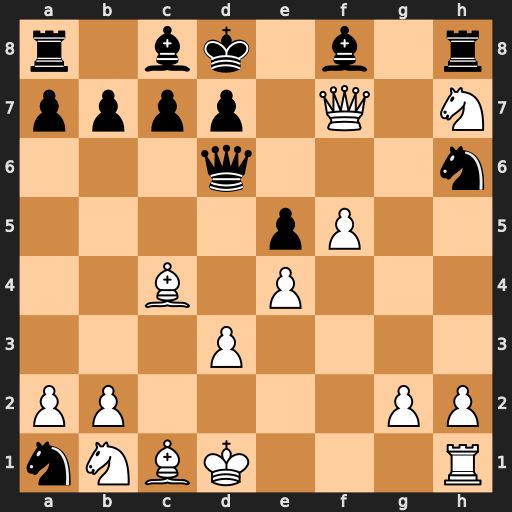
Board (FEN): r1bk1b1r/pppp1Q1N/3q3n/4pP2/2B1P3/3P4/PP4PP/nNBK3R
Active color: w
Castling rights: -
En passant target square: -
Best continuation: Bg5+ Be7 Qg7